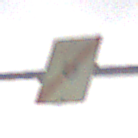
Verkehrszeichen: EndeUmleitung
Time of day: MorningAfternoon
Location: Outdoor (Nature)
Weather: PartlyCloudy
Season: Winter
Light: Natural